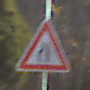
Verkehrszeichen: EinseitigVerengteFahrbahnLinks
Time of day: SunriseSunset
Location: Outdoor (Nature)
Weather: Clear
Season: NotSpecified
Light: Natural